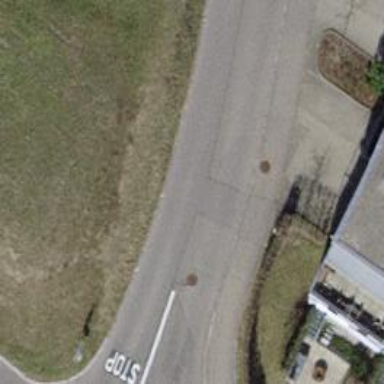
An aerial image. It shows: Residential road with asphalt surface. Sidewalk is present on the left side.